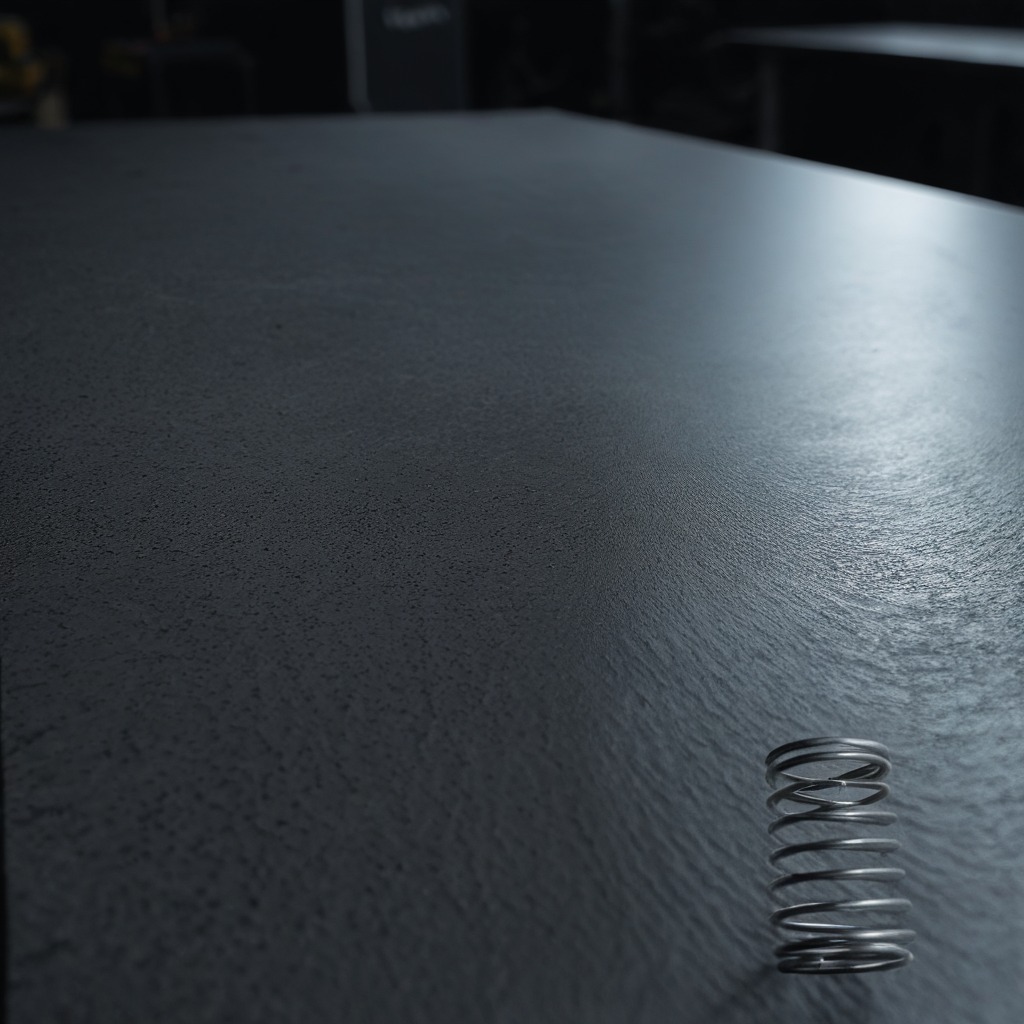
A coiled metal spring is lying on the granite table.